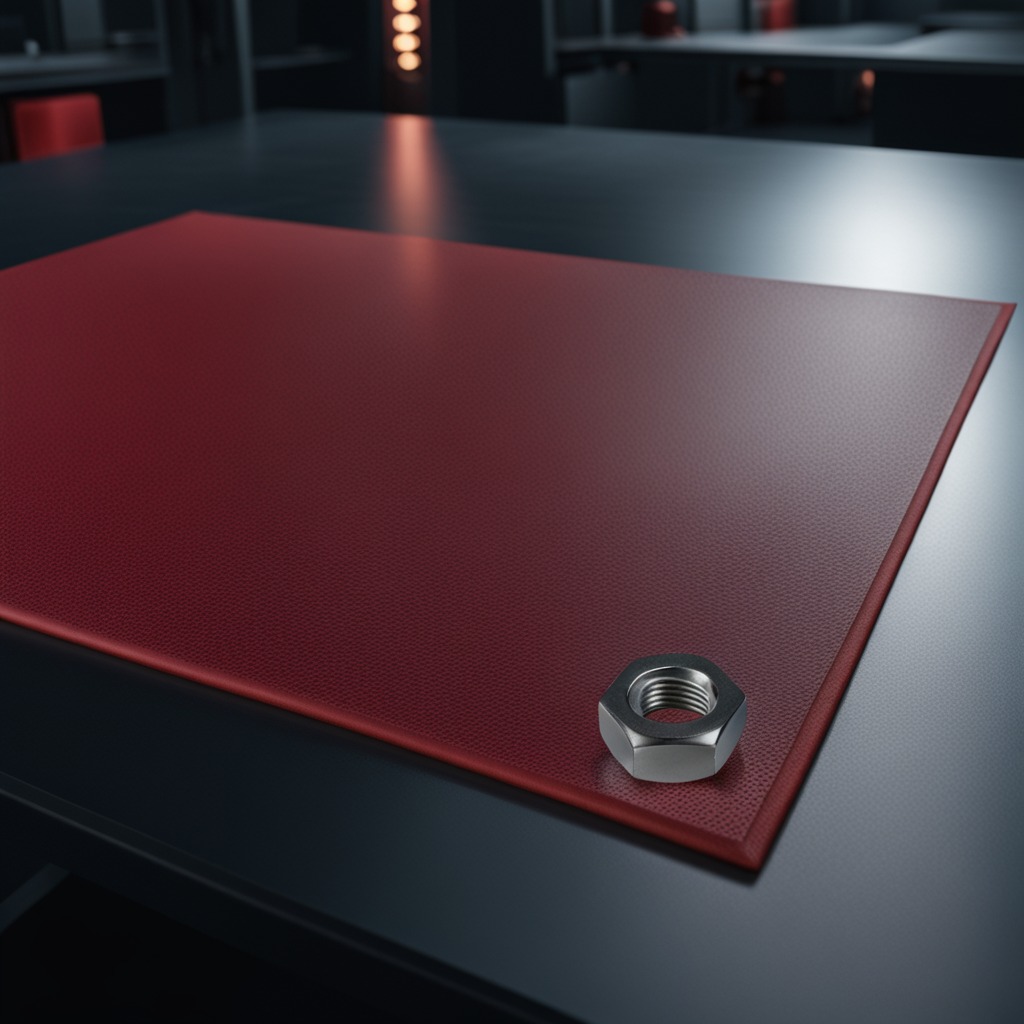
A metal nut lying on a clean granite tabletop covered with a red rubber mat inside a workshop at night dim ambient light soft shadows worn but beneath the mat